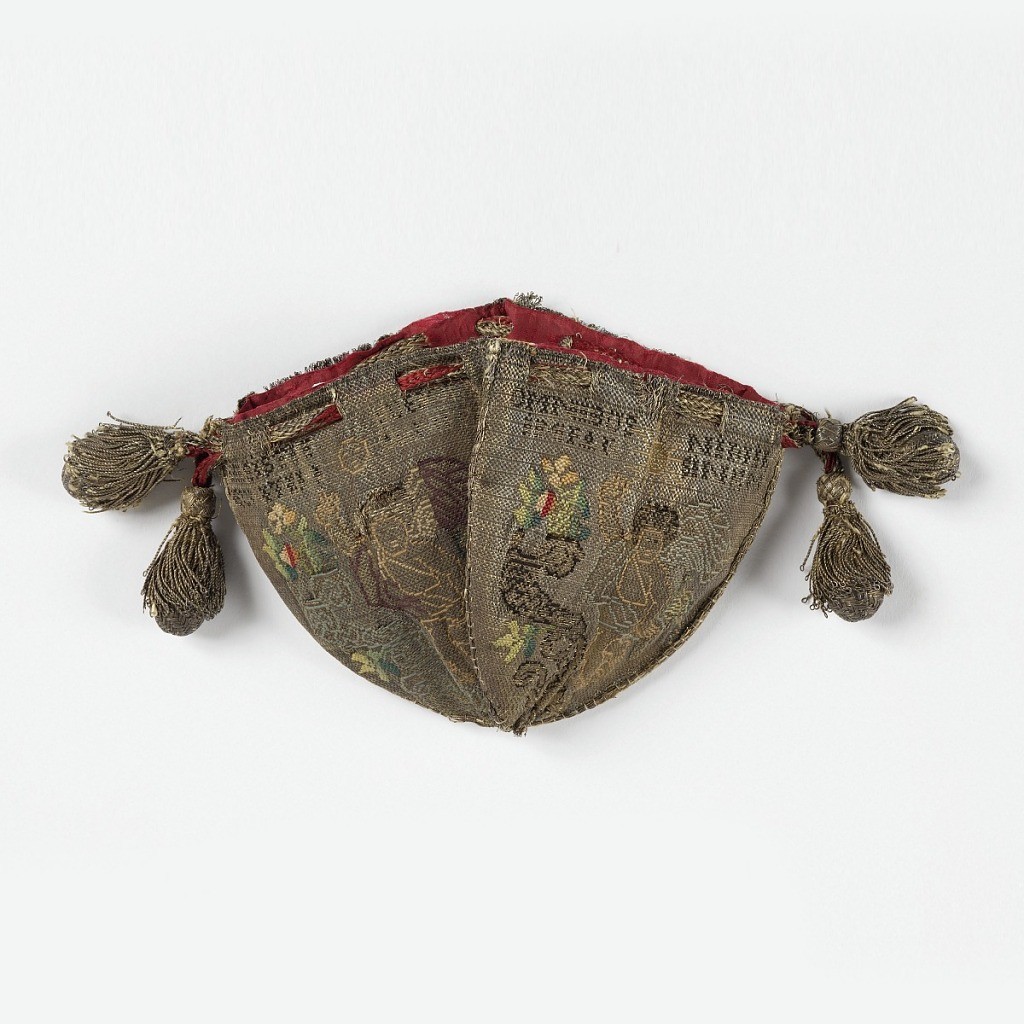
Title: Purse
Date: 17th century
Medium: silk, metal Technique: tapestry woven
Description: Small silk bag composed of four shield-shaped panels in cloth of silver brocaded in silk. A winged figure points to an inscription (indecipherable); a cornucopia of flowers; a sunburst. Panels joined by narrow gold braid, with draw cords of braided gold with tassels.